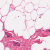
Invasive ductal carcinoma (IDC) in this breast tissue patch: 0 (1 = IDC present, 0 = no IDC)